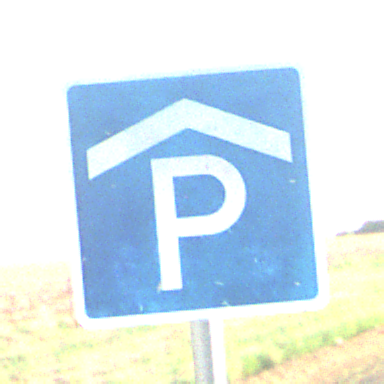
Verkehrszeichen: Parkhaus
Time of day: SunriseSunset
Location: Outdoor (Nature)
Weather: Clear
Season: NotSpecified
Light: Natural